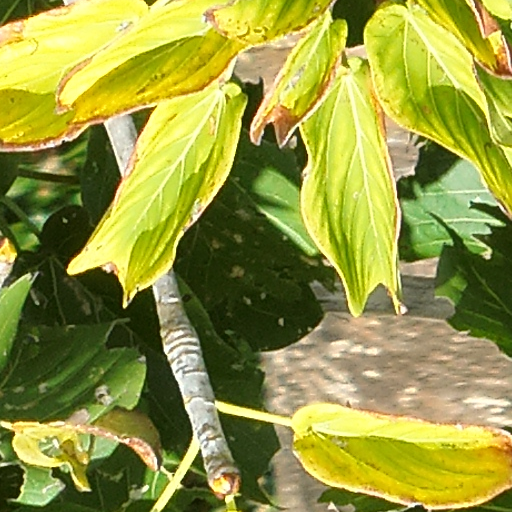
Species: Sterculia apetala
GBIF accepted scientific name: Sterculia apetala
Crown area (m\u00b2): 309.376